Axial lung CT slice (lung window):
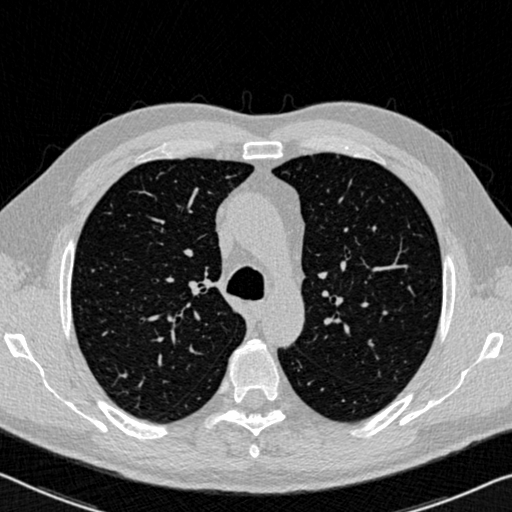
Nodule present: no